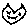
Label: cat